Current action and preconditions to check: trajectory_clear

Your task: For each precondition in the list above, predict whether it will hold at this action.

Consider the current scene as observed from the mobile robot's camera, and analyze the predicted future states of all dynamic agents (e.g., people, animals, vehicles, or any moving entities) within the NEXT SECOND.

IMPORTANT: Only answer "very likely" if you are absolutely certain—based on strong, clear evidence—that a dynamic agent will violate the precondition in the predicted future state. Do NOT answer "very likely" for unlikely, ambiguous, or low-probability risks.

Ask yourself for each precondition: Is there a high probability, with clear and convincing evidence, that the predicted future states of any dynamic agent will interfere with the predicted future state of the currently executing action within the NEXT SECOND, causing that precondition to fail?

Assess the risk level based on these predictions. Use "likely" or "very likely" if motions create a clear risk of interference.

Use "neutral" or "improbable" if agents are nearby but their predicted paths are clearly diverging or non-conflicting.

Failure Risk Categories: "very improbable", "improbable", "neutral", "likely", "very likely"

Answer Format: Output ONLY the probability_of_failure value from these categories: "very improbable", "improbable", "neutral", "likely", "very likely"

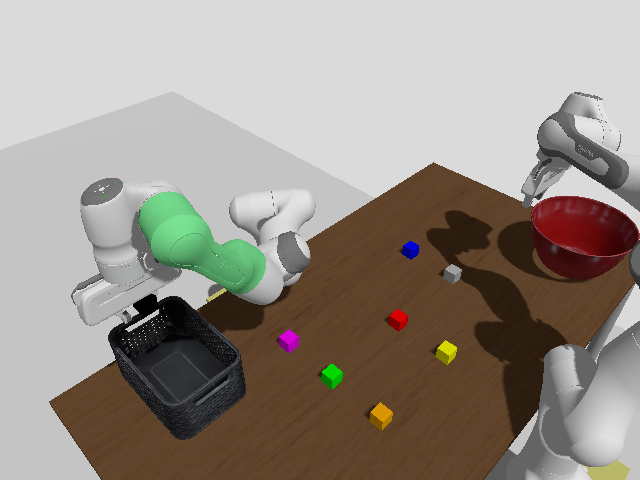

Answer: very improbable